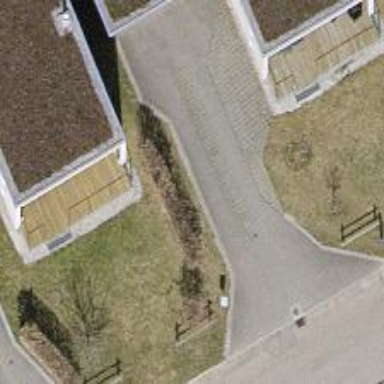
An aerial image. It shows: Hedge acting as barrier.